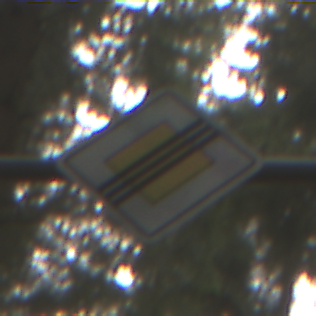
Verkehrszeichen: EndeVorfahrtsstrasse
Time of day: MorningAfternoon
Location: Outdoor (Nature)
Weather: Overcast
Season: Winter
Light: Natural